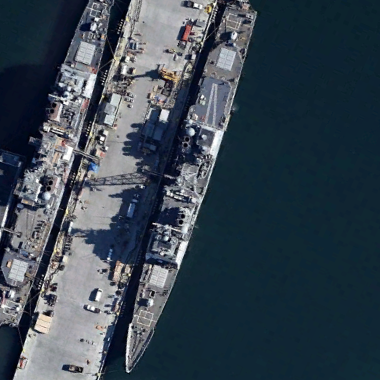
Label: cruiser